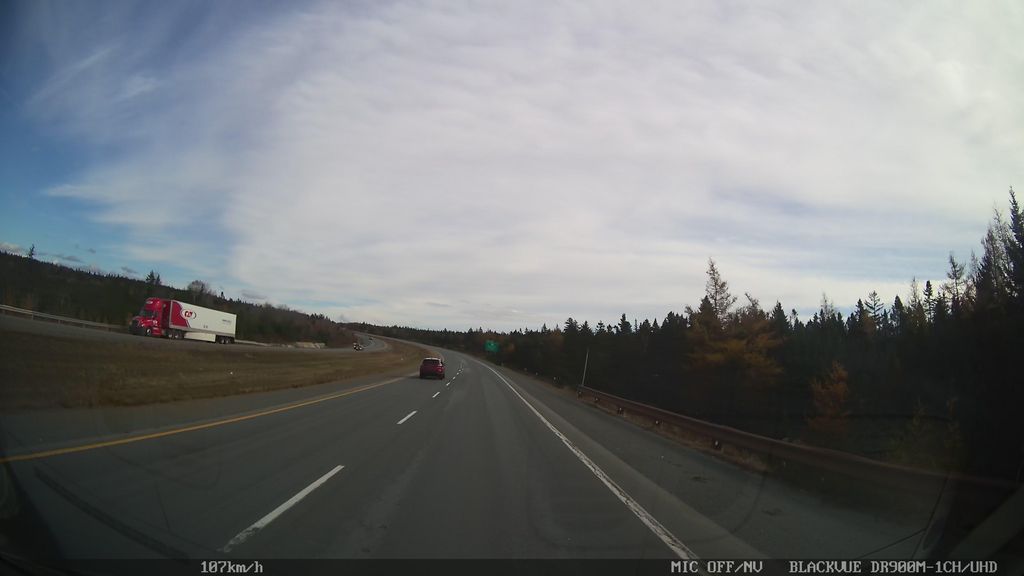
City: halifax